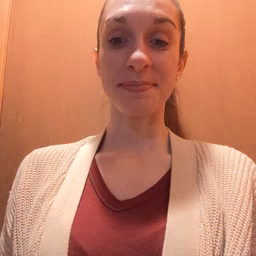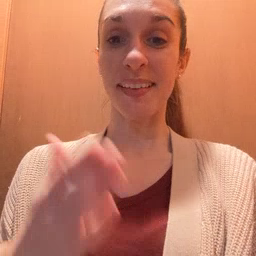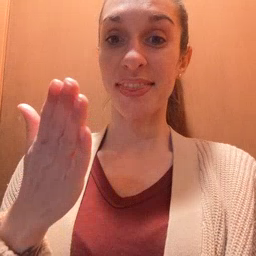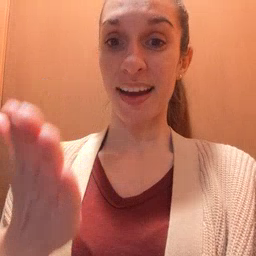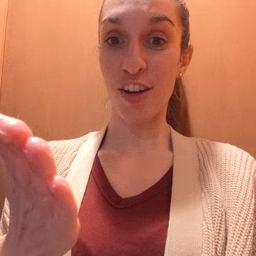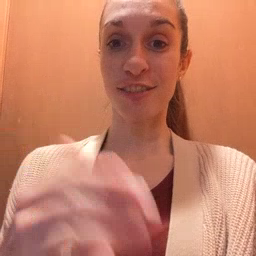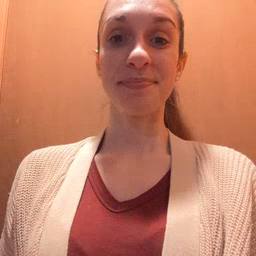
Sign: there